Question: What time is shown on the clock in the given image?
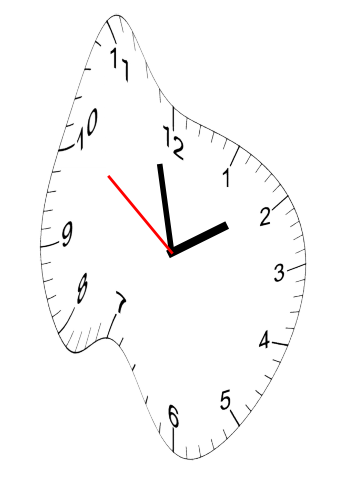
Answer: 01:57:51